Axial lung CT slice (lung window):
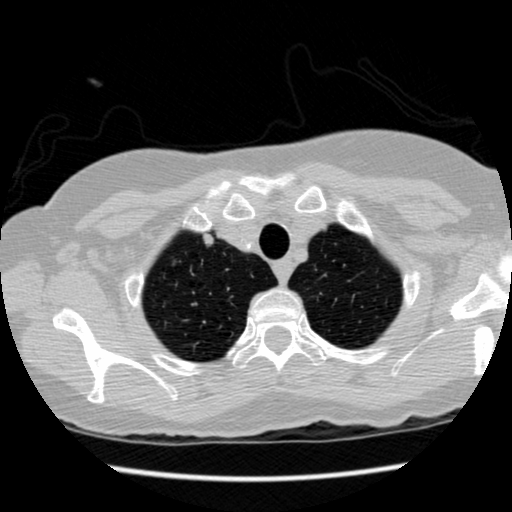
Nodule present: yes
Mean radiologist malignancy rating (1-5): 3.25